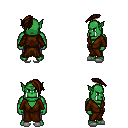
a pixel art fantasy rpg character, male body template, orc, green skin, brown robe, magenta pants, brown long mohawk hairstyle, white slippers, four views (front, back, left, right), 2x2 character sprite sheet, small pixel art, hard edges, no anti-aliasing